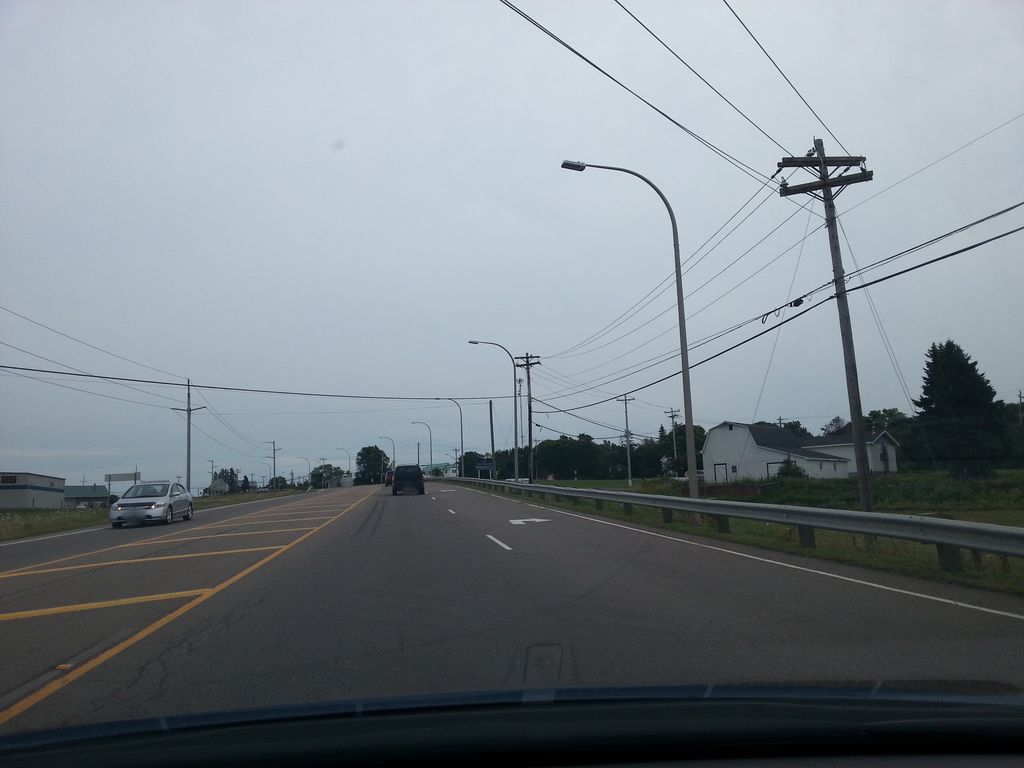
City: charlottetown